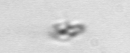
Label: detritus